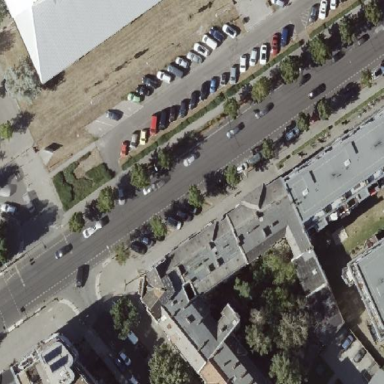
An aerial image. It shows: Apartment building with quadruple saltbox roof shape.